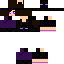
A female human skin with dark skin, wearing brown long hair dressed in a purple hoodie and black pants, featuring a closed mouth.